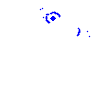
Particle: pion